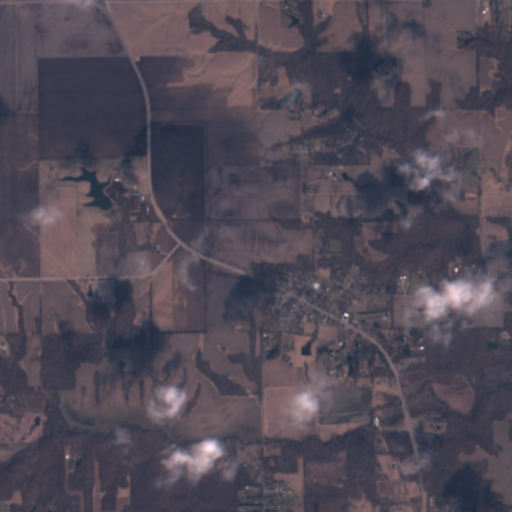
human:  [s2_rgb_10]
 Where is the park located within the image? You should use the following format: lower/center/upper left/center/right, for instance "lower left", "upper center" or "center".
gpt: The park is located in the center of the image.
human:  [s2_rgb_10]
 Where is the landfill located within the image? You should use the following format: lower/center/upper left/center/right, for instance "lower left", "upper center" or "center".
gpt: There is no landfill in the image.